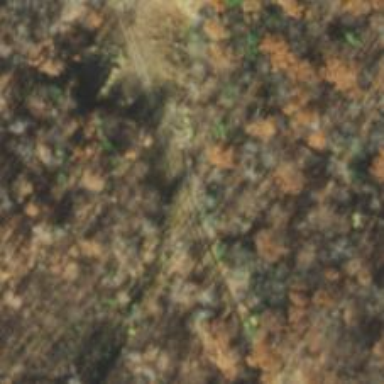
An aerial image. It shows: Abandoned railway track with track type of grade 3-5.